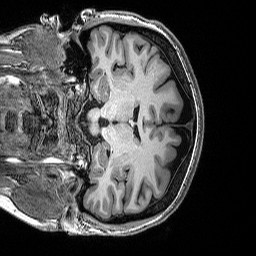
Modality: T1w
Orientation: coronal
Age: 38
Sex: female
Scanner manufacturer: siemens
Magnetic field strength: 3 T
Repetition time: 2.53 s
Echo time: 0.0033 s